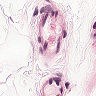
Metastatic tissue present: no